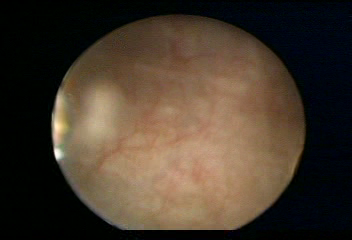
Modality: WLC
Class: Normal mucosa
Bladder cancer association: No